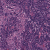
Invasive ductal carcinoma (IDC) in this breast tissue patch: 0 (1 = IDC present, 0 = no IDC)